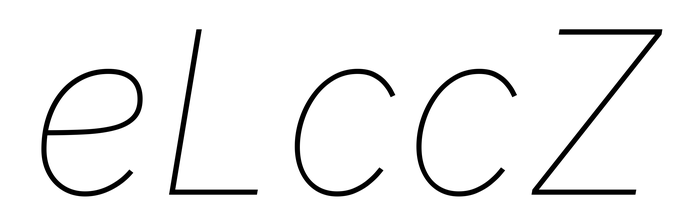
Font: Inter-Italic_Thin_Italic